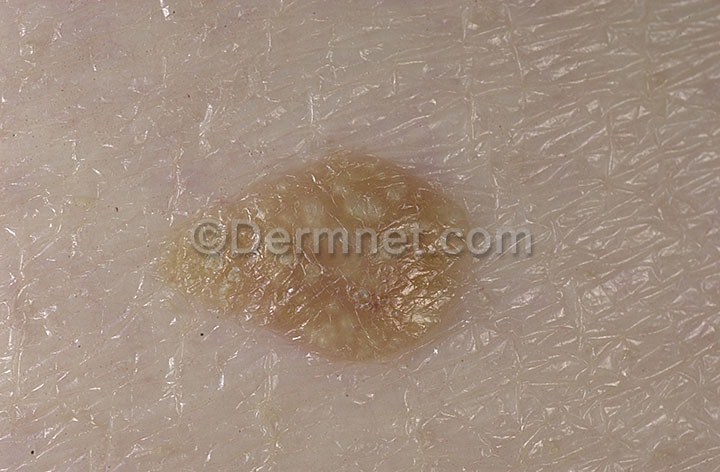
Disease: Seborrheic Keratoses and other Benign Tumors